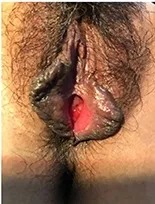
C, The mucosa of the medial labia minora was slightly reddened, smooth, and without defects.
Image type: medical_photograph (skin_photograph)